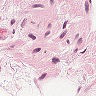
Metastatic tissue present: no